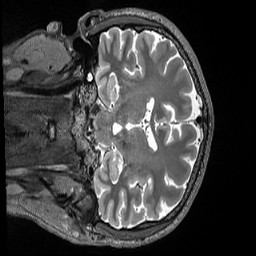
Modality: T2w
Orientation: coronal
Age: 40
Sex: male
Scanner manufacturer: siemens
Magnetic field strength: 3 T
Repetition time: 3.2 s
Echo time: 0.563 s